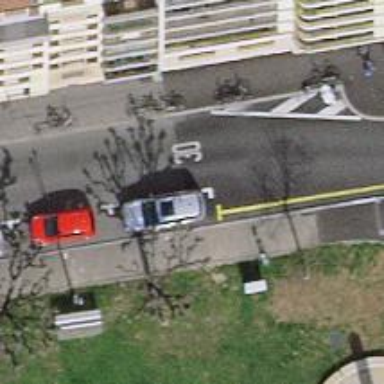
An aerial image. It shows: Bicycle parking area with stands.